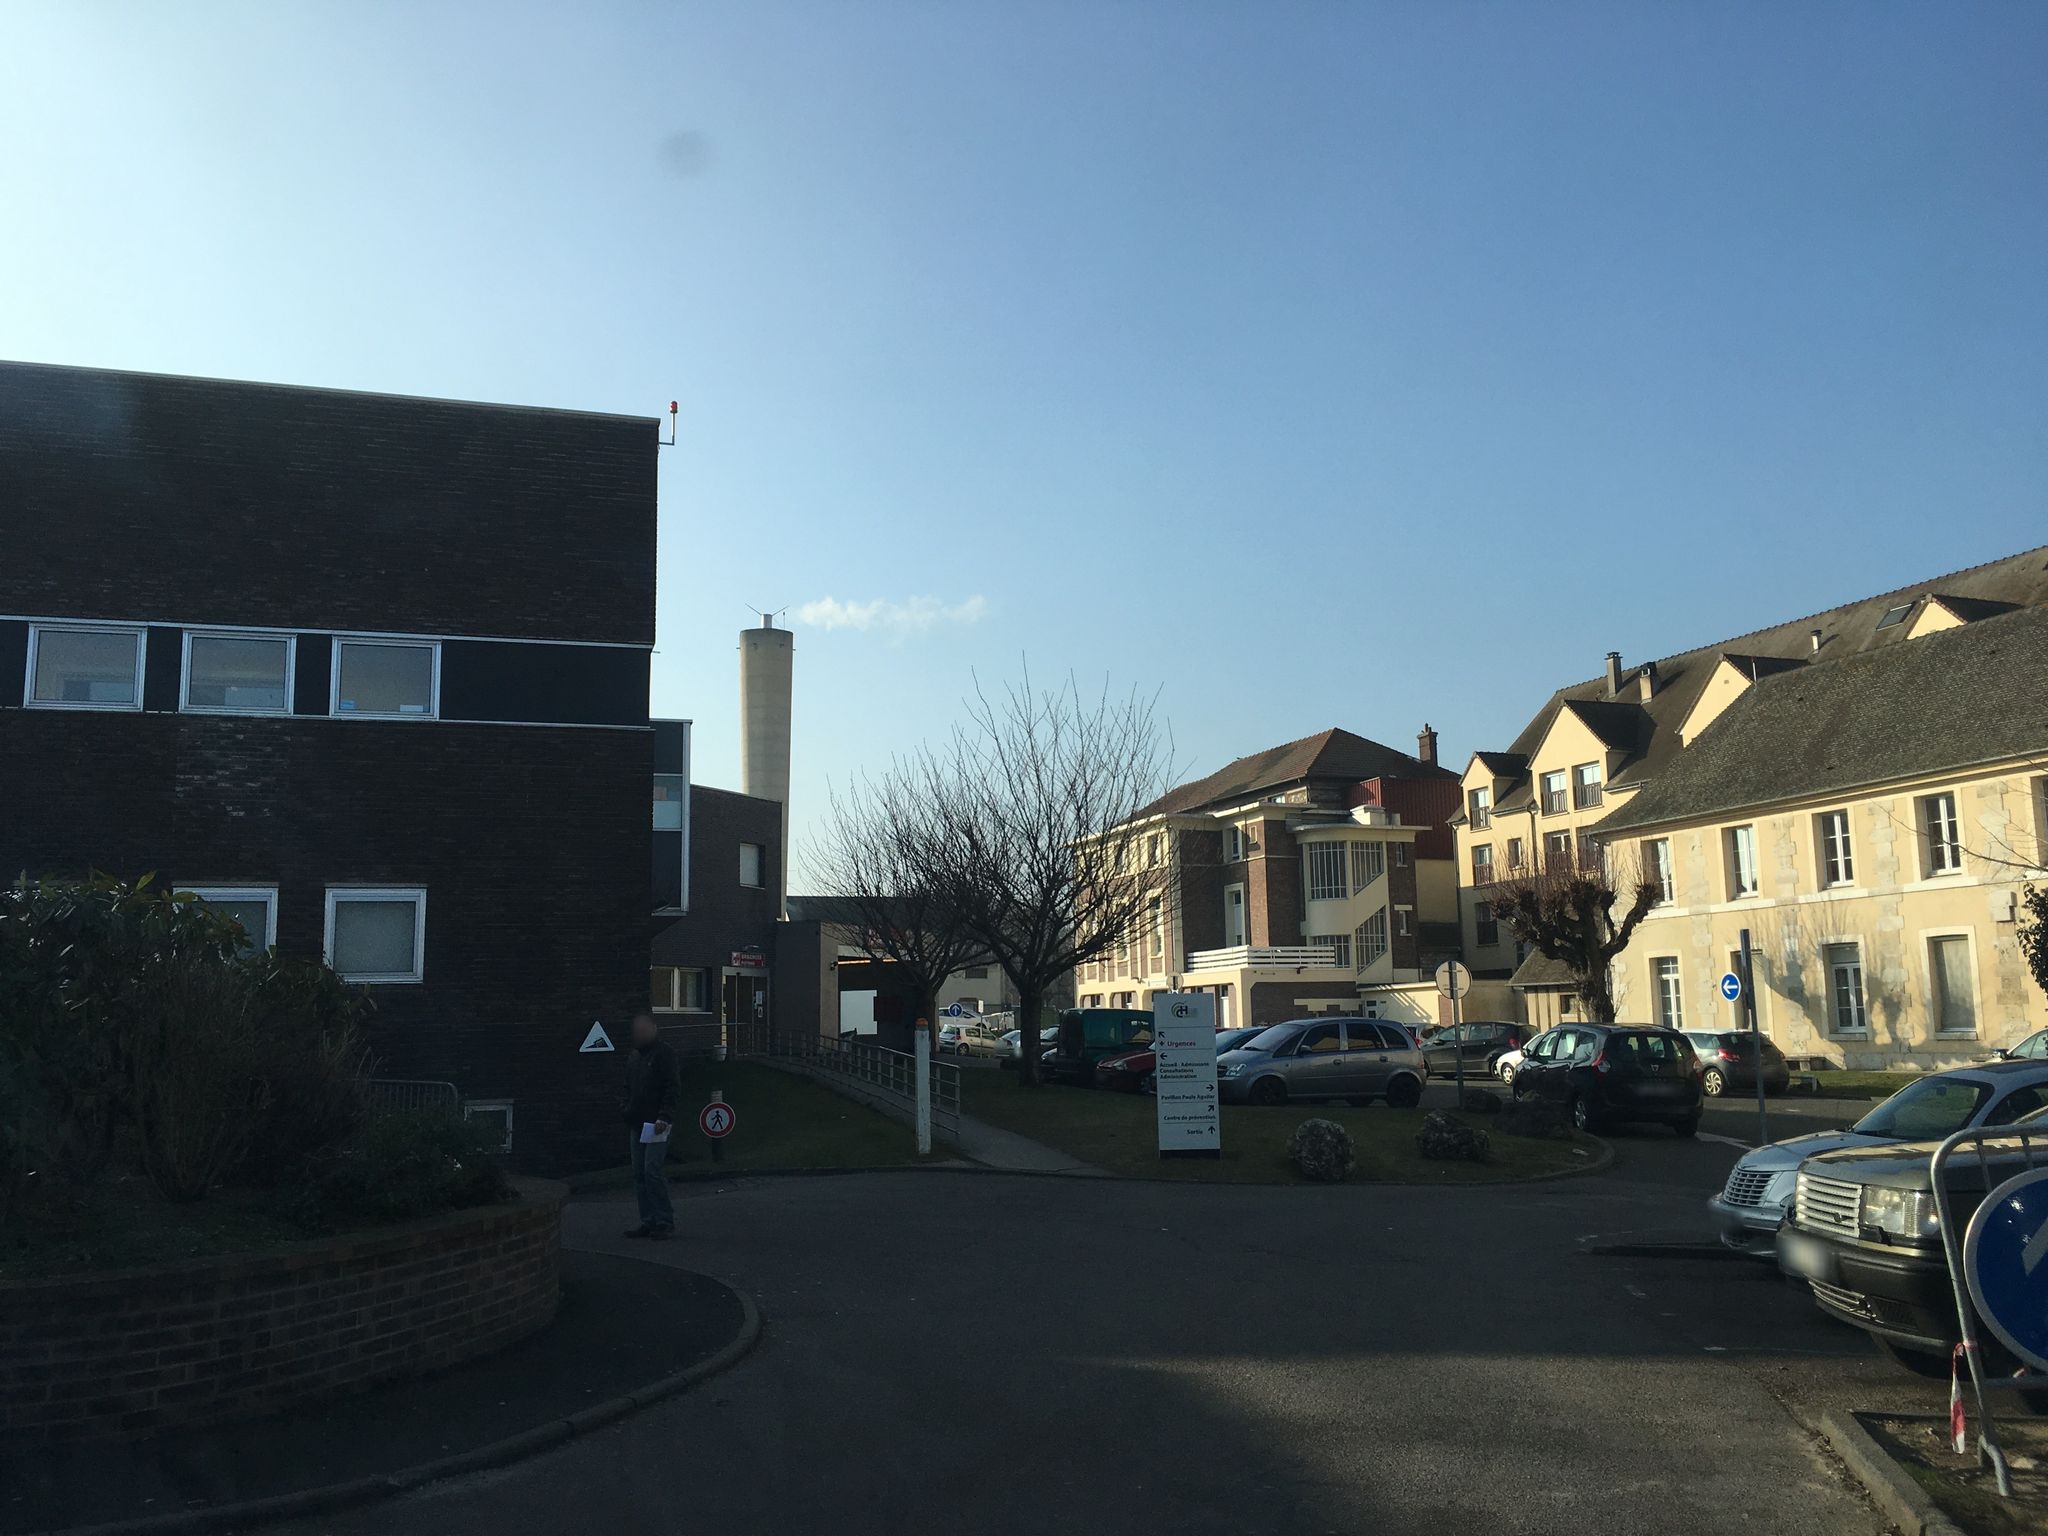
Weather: clear
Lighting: day
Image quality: good
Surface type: walking surface
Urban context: dense urban cluster
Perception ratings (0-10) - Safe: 4.73, Lively: 7.49, Beautiful: 6.42, Boring: 2.71, Depressing: 4.01, Wealthy: 8.67